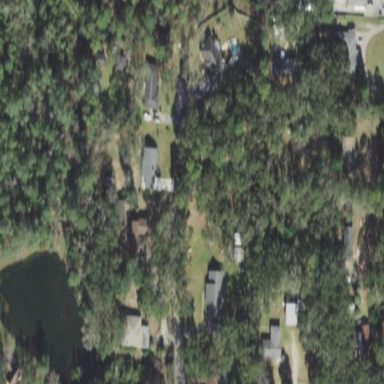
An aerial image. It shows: Single-family residential area.